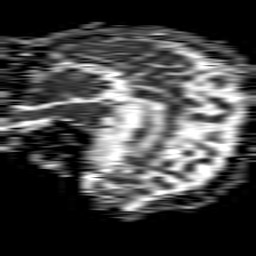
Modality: ADC
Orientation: sagittal
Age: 56
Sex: female
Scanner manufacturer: philips
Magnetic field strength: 1.5 T
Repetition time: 4.6 s
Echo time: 0.08631 s